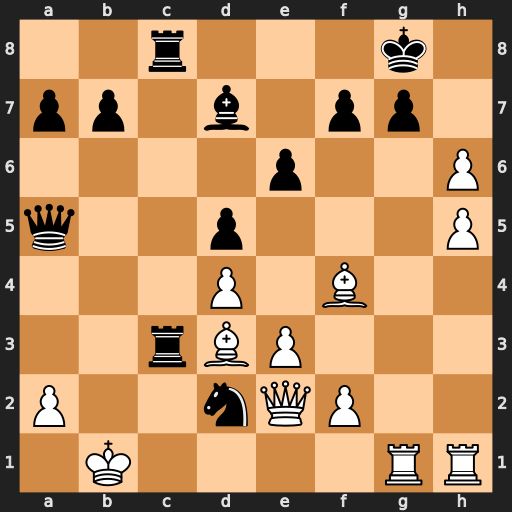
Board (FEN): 2r3k1/pp1b1pp1/4p2P/q2p3P/3P1B2/2rBP3/P2nQP2/1K4RR
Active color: w
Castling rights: -
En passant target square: -
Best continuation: Qxd2 Rc1+ Qxc1 Rxc1+ Rxc1